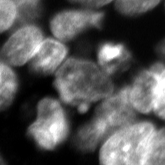
Tissue sample: ovarian
Magnification: 5.0x
Cell type: Fibroblasts
Senescence state: normal